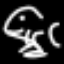
Label: frog